Question: I have a tree structure of objects (as in picture below). Classes 'Descendant1' and 'Descendant2' are to be viewed in the same way as 'Form' class(the root class). I wanted to create a partial view for that, however, I need to have a model in the view as I am using properties from the model(such as Name from the root class)

This is my code of FormView that is to be in the partial view:
'''
<div>
@foreach (var subForm in Model.SubForms)
{
Html.RenderPartial(partialView, subForm);
}
<div>@Model.Name</div>
</div>
'''
I was wondering if it was possible to create a partial view that can have multiple models? Do I create one controller for all the descendant classes together? Otherwise, do you have any ideas how to proceed?
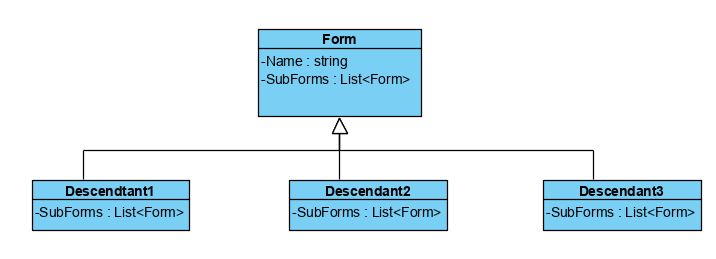
Answer: > I was wondering if it was possible to create a partial view that can have multiple models?
Yes, make a view model for those 3 classes. Example below is named 'FormViewModel'.
'''
public class FormViewModel{
public class Descendant1 {get;set;}
public class Descendant2 {get;set;}
public class Descendant3 {get;set;}
}
'''
Then in your view you could do;
'''
@foreach (var subForm in Model.SubForms)
{
FormViewModel fmv = new FormViewModel();
// access its class properties
fmv.Descendant1.SubForms.Add(new Form(){ // assign properties });
// pass the view model to the partial view
Html.RenderPartial(partialView, fmv);
}
'''